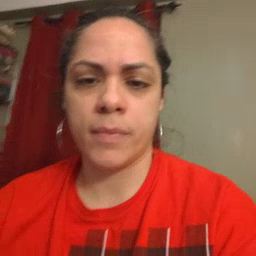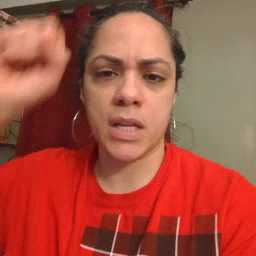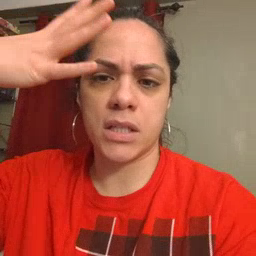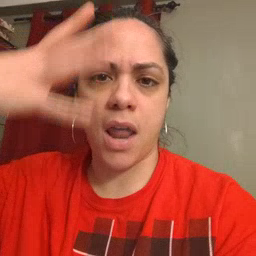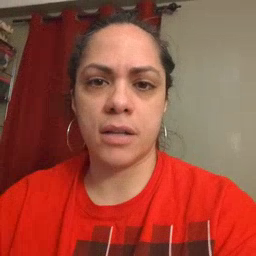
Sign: sun